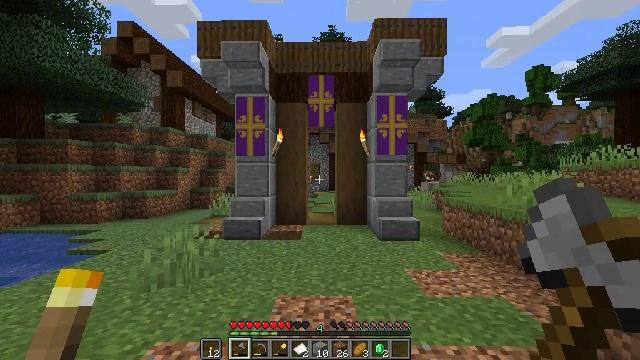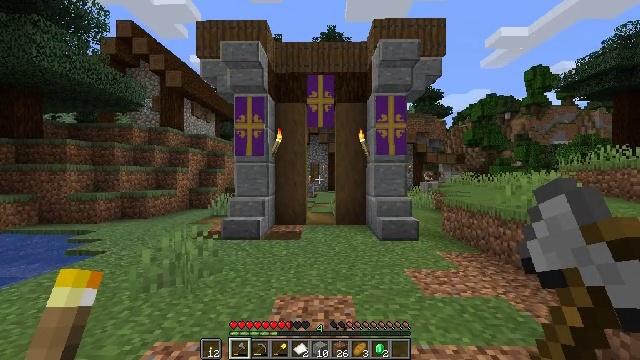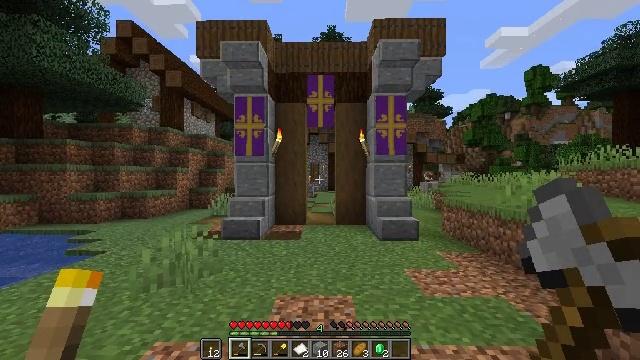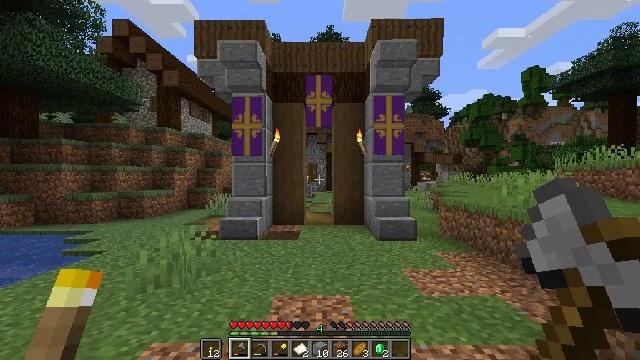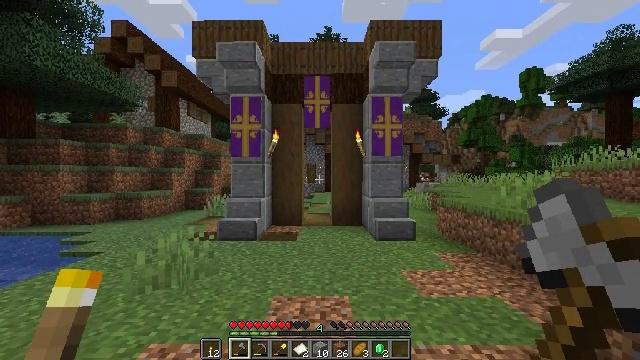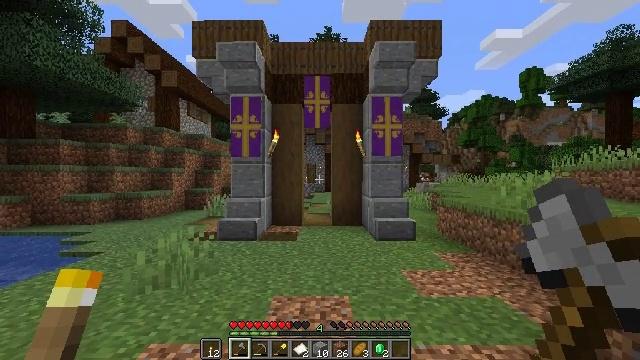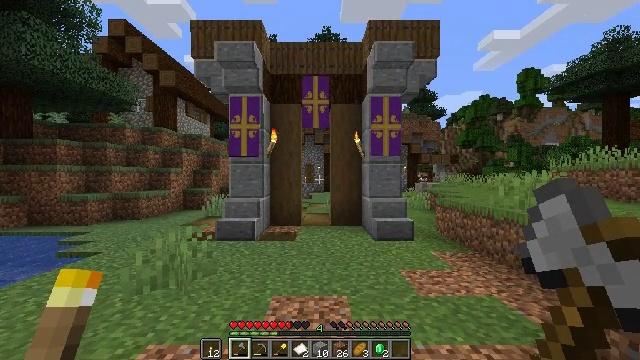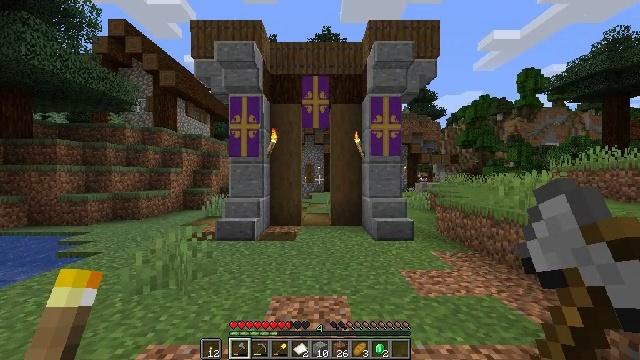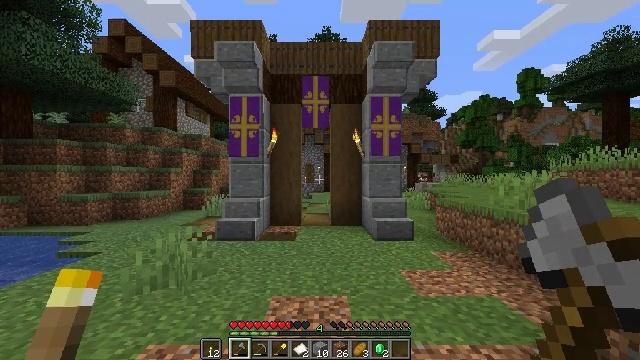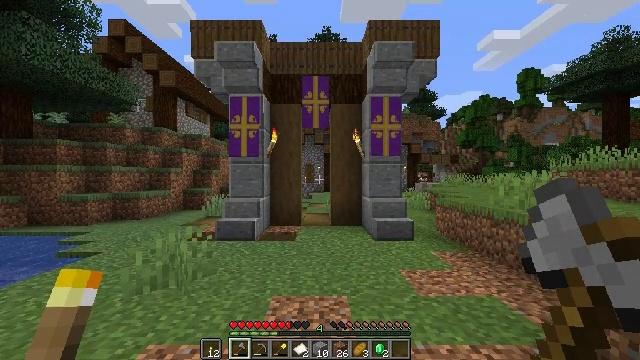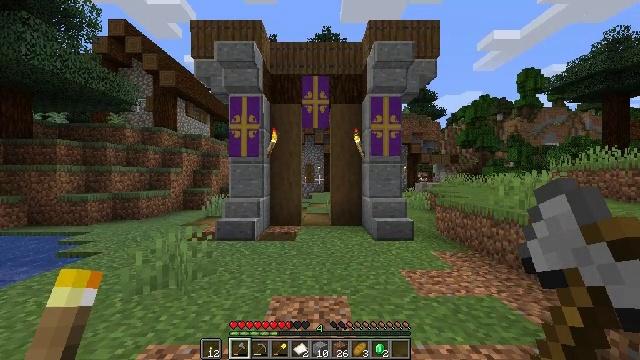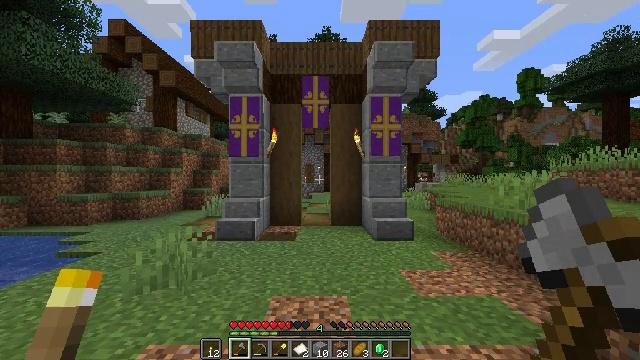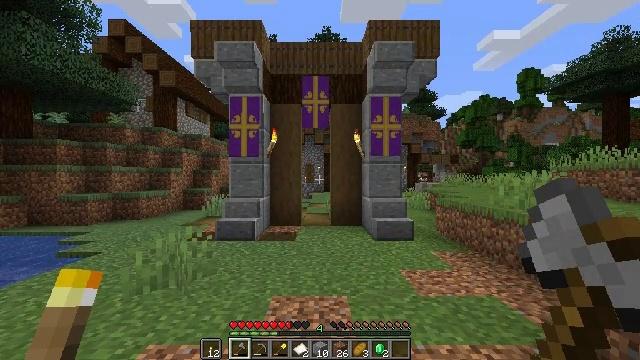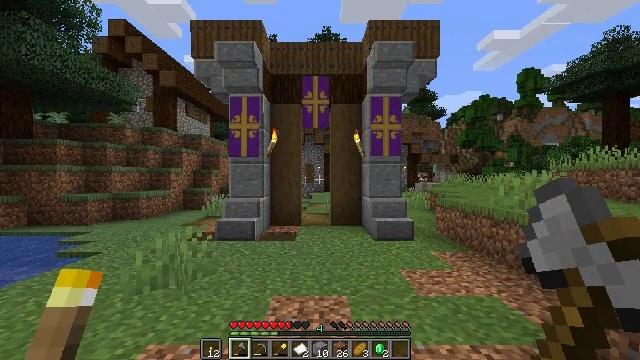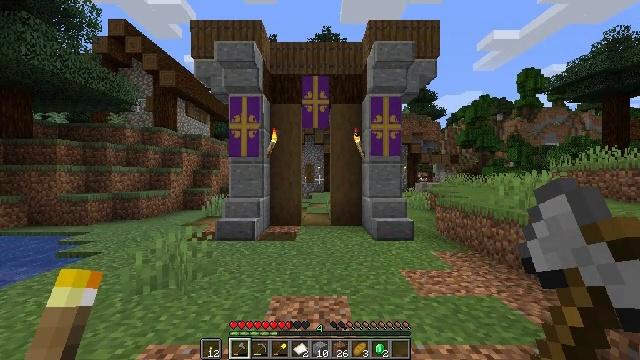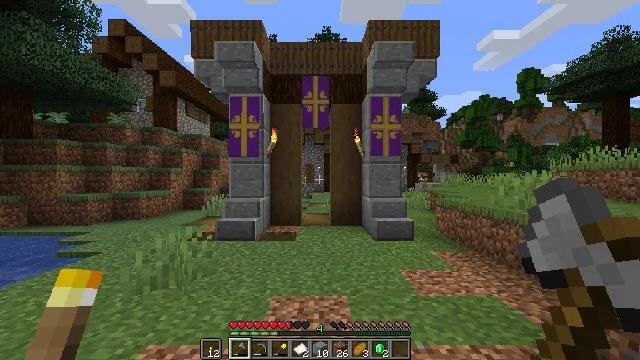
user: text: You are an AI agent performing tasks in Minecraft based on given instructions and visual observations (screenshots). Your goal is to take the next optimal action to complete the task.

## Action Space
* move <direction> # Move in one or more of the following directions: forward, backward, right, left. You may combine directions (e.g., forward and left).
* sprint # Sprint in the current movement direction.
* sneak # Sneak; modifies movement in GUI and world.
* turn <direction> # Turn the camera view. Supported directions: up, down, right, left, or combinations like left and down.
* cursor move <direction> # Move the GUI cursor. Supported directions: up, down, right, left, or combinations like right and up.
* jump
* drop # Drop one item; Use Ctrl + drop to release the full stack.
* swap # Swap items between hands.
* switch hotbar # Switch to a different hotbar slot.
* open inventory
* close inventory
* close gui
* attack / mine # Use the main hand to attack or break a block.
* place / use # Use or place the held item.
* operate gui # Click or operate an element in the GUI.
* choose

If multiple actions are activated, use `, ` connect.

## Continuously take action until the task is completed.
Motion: motion action
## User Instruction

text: Mine the purple wall banner from the wall.
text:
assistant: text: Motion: no_op
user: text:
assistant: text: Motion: no_op
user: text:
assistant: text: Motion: no_op
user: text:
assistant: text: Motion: no_op
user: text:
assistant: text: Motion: no_op
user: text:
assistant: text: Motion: no_op
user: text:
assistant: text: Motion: no_op
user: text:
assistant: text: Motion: no_op
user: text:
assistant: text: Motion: no_op
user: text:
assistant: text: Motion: no_op
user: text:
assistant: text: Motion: no_op
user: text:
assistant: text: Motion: no_op
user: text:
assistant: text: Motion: no_op
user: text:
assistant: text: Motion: no_op
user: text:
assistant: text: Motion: no_op
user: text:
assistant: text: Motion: no_op
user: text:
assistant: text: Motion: no_op
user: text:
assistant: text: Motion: no_op
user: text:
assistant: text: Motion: no_op
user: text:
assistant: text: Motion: no_op
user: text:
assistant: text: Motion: no_op
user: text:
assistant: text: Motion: no_op
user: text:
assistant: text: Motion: no_op
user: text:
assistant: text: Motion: no_op
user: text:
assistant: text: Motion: no_op
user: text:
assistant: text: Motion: no_op
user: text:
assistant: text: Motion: no_op
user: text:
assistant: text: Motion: no_op
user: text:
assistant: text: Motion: no_op
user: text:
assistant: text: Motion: no_op